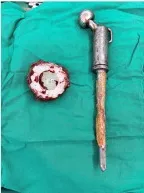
(A,B) Acetabular and femoral prostheses were removed intraoperatively. Residual bone cement was observed on the surface of the femoral prosthesis.
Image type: medical_photograph (other_medical_photograph)